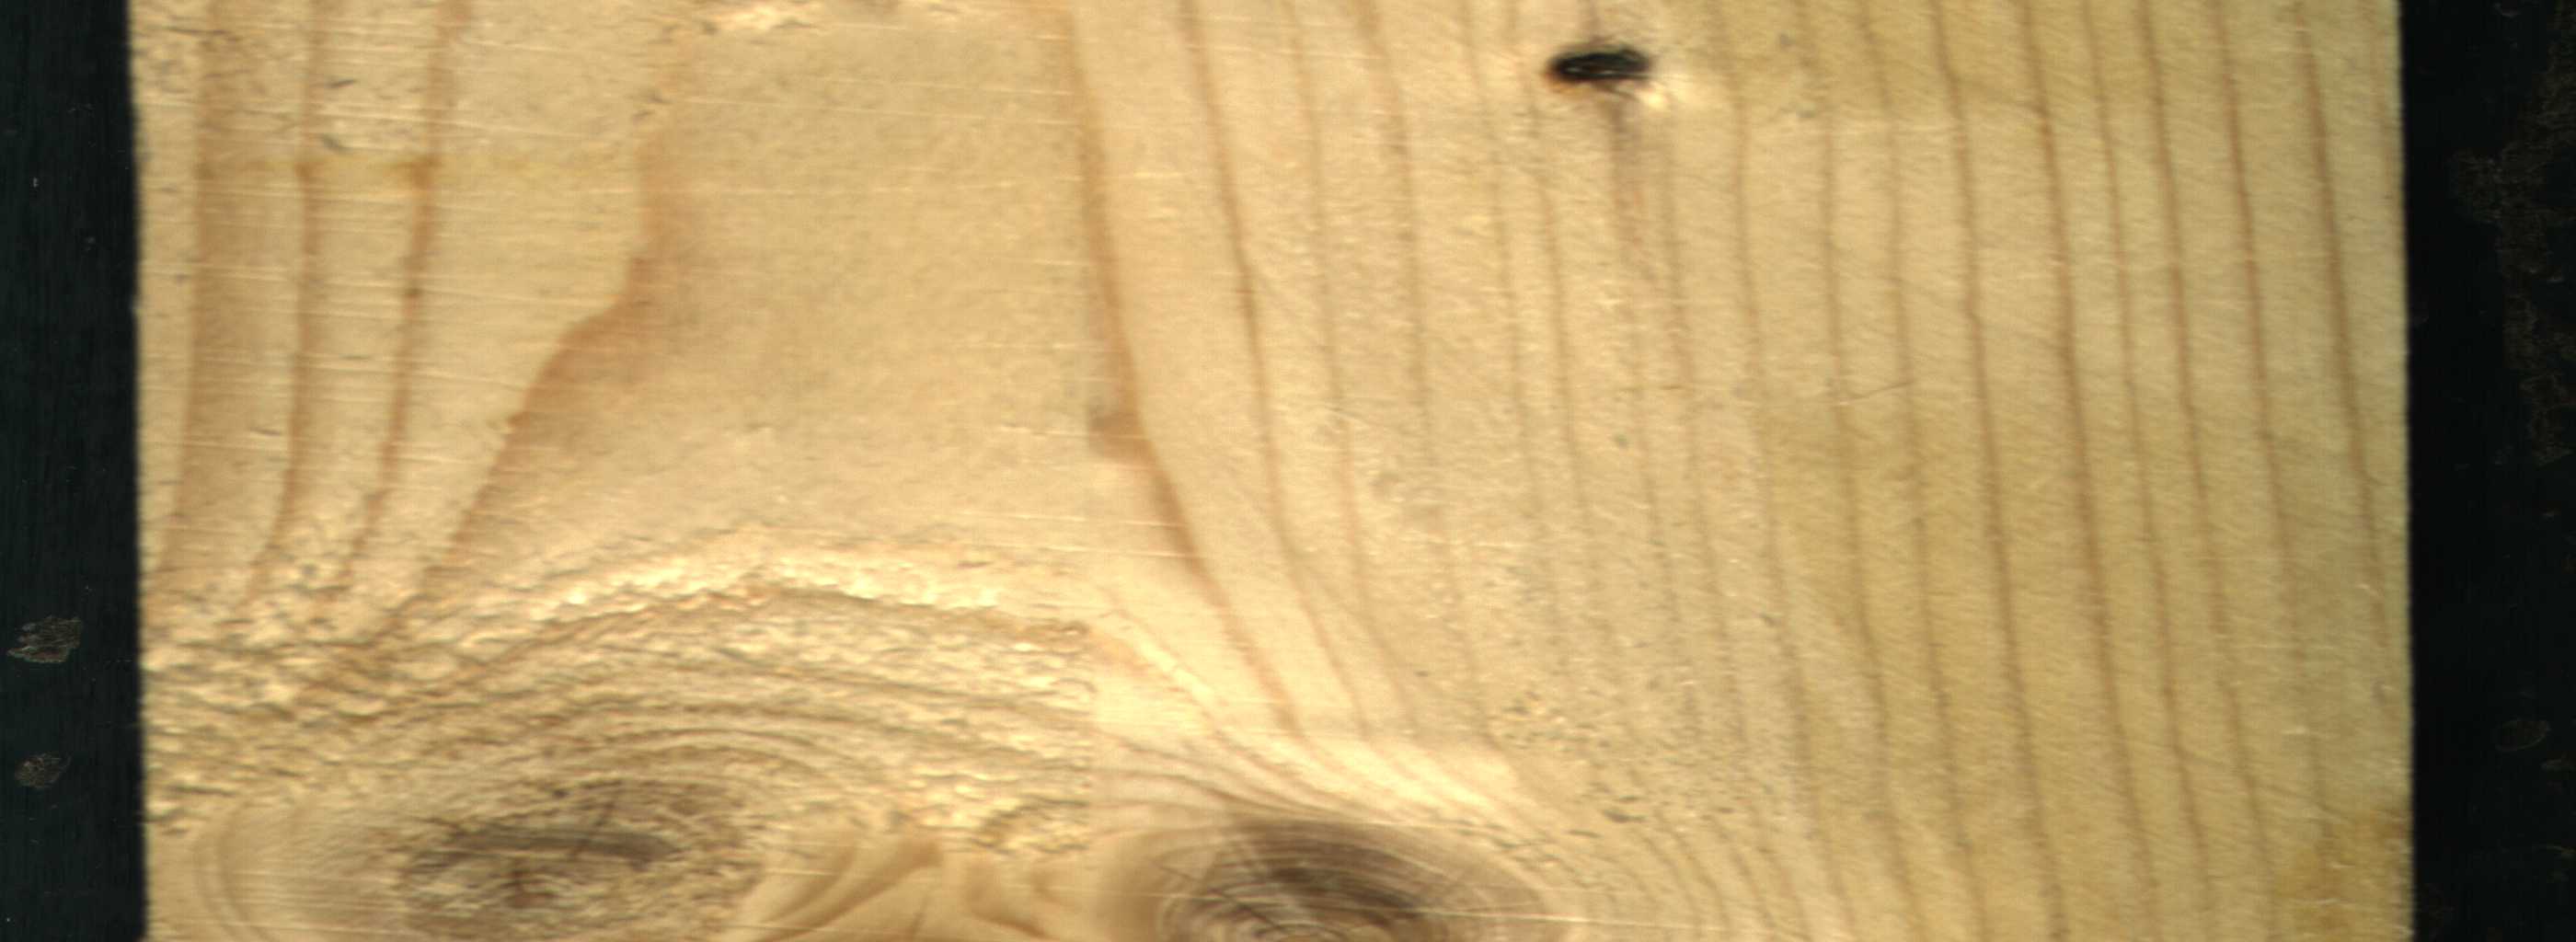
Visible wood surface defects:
Dead_Knot
Live_Knot
Live_Knot